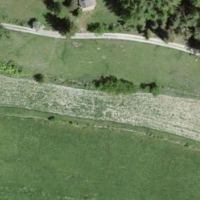
EUNIS habitat code: 26
Species observed at this site:
Saponaria ocymoides
Berberis vulgaris